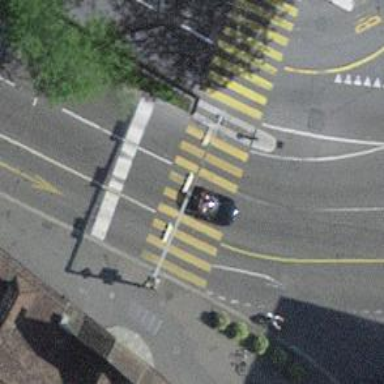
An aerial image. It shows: Kerb serving as barrier.